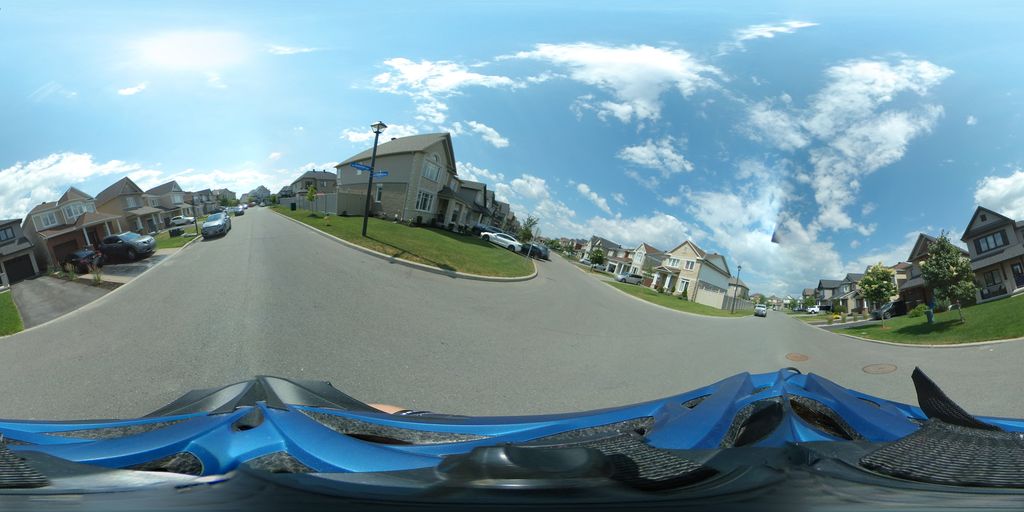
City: ottawa-gatineau